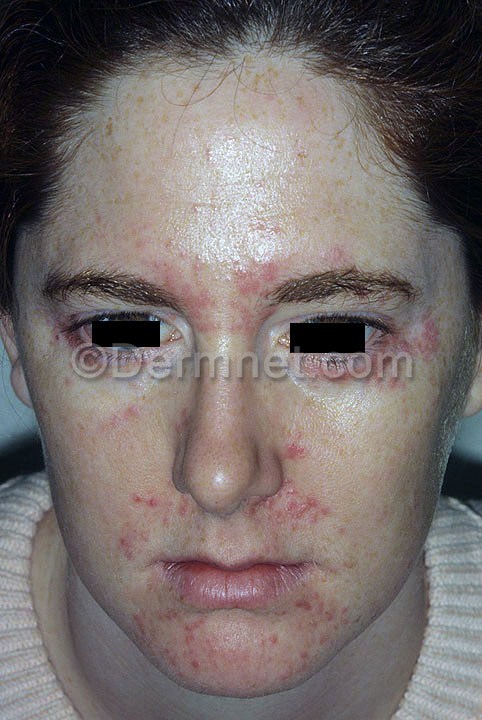
Disease: Acne and Rosacea Photos